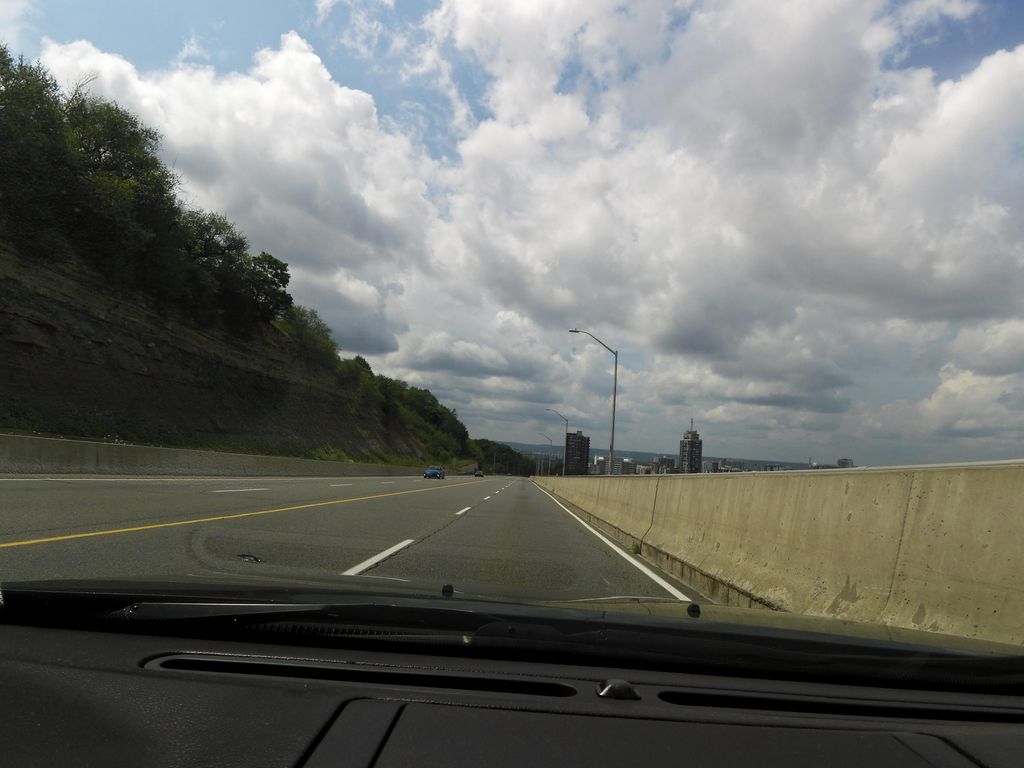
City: hamilton